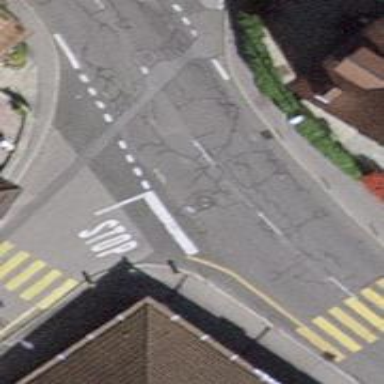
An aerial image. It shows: Tertiary road with asphalt surface.